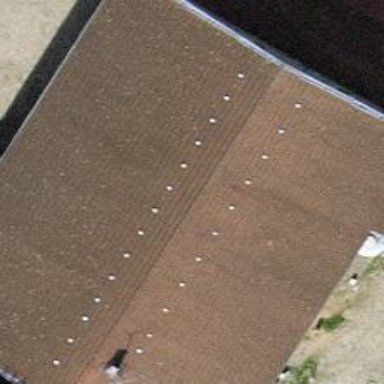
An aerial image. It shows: Farm building.